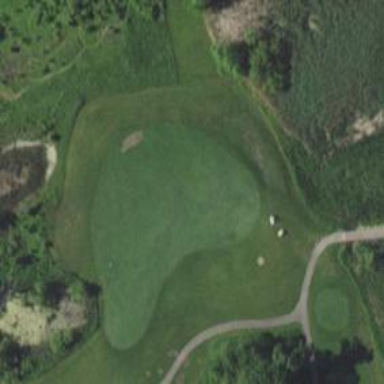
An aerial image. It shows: Golf fairway surrounded by grass.